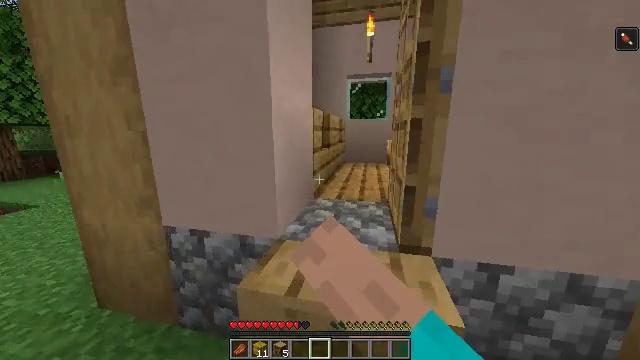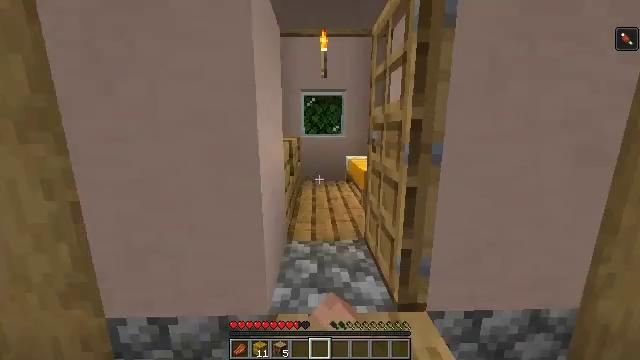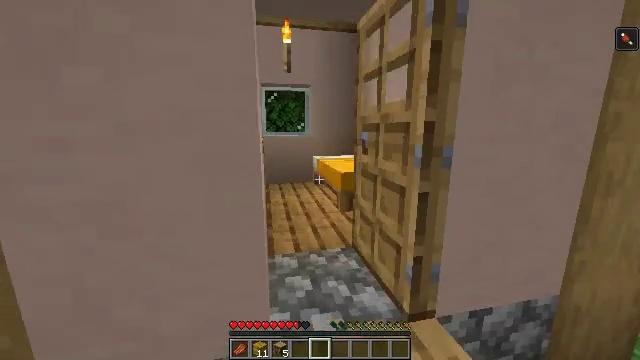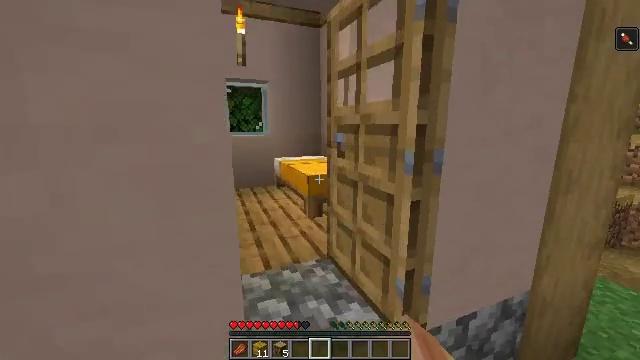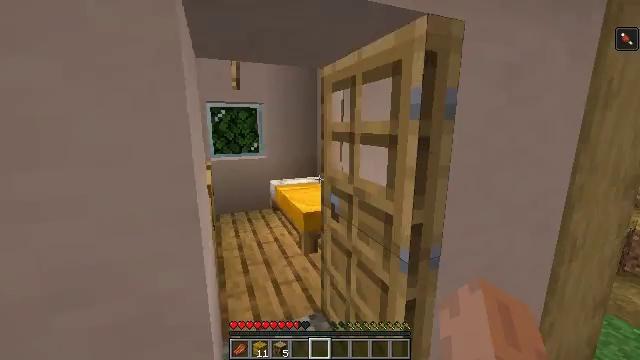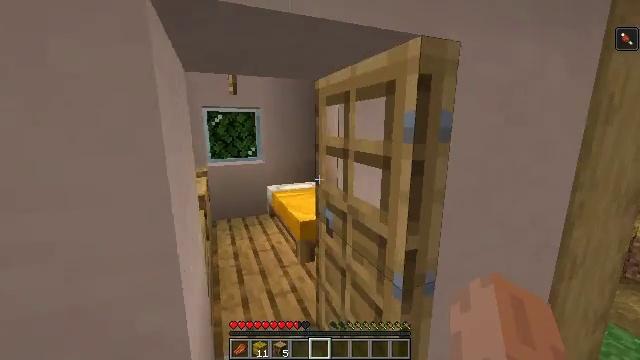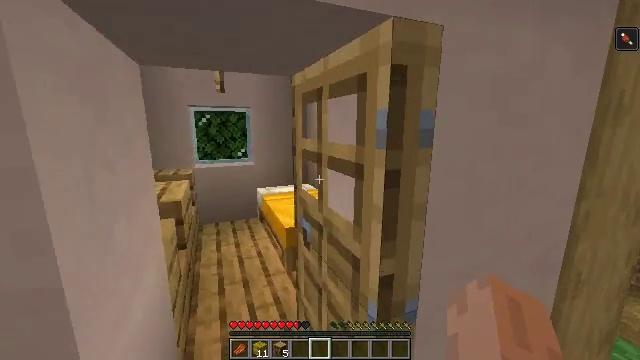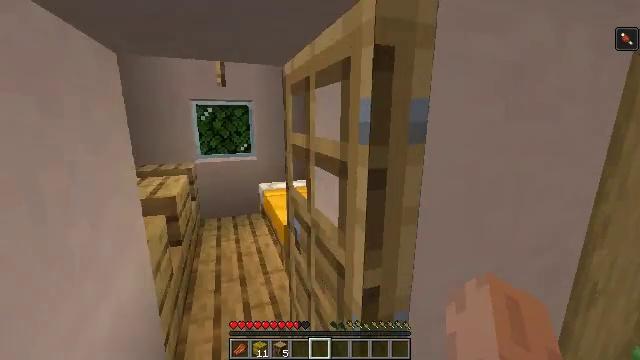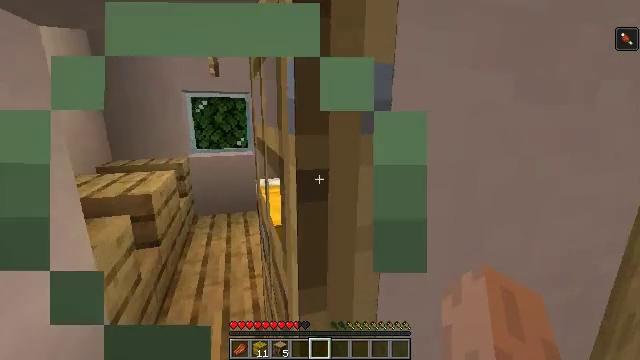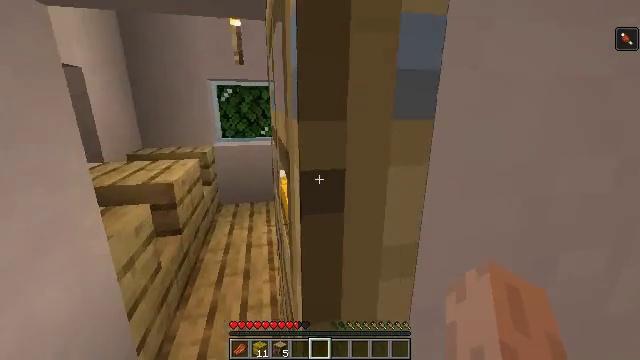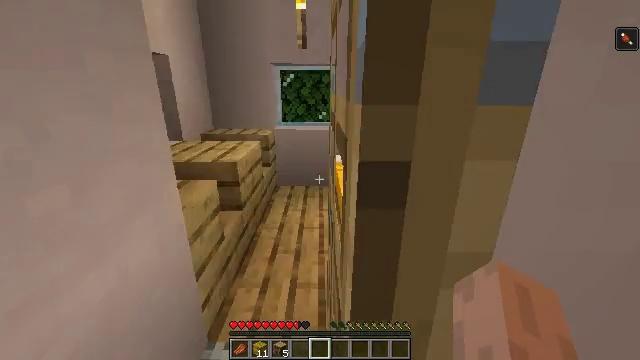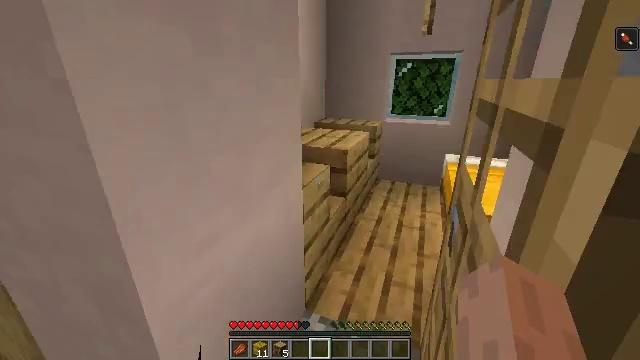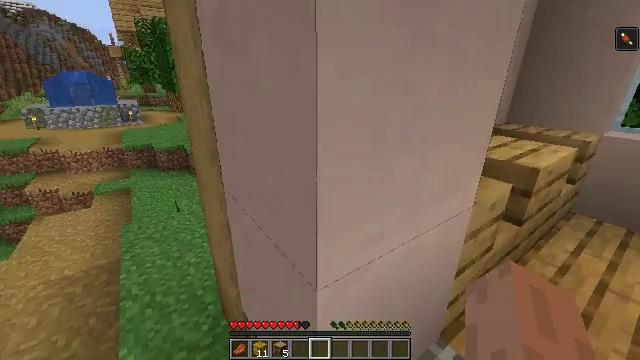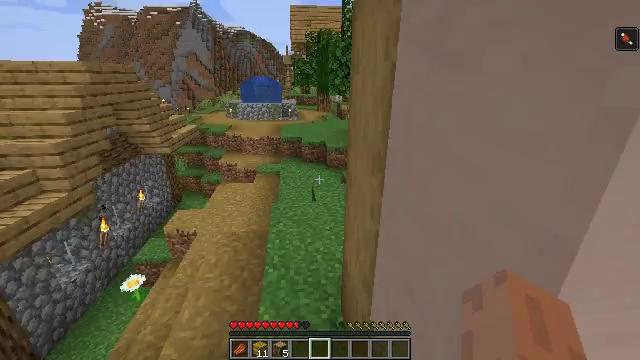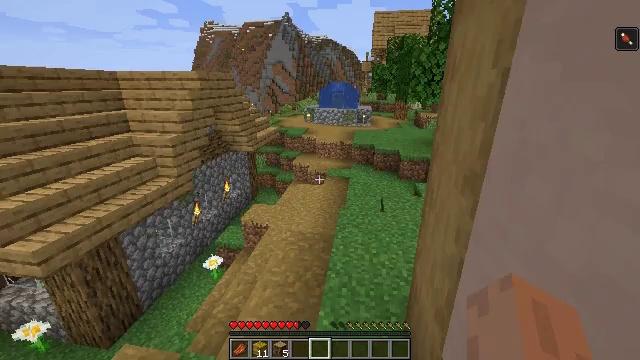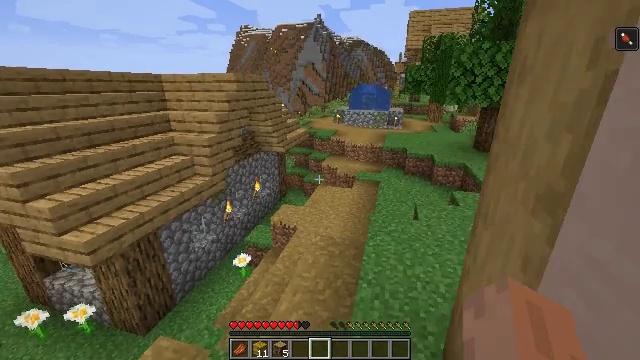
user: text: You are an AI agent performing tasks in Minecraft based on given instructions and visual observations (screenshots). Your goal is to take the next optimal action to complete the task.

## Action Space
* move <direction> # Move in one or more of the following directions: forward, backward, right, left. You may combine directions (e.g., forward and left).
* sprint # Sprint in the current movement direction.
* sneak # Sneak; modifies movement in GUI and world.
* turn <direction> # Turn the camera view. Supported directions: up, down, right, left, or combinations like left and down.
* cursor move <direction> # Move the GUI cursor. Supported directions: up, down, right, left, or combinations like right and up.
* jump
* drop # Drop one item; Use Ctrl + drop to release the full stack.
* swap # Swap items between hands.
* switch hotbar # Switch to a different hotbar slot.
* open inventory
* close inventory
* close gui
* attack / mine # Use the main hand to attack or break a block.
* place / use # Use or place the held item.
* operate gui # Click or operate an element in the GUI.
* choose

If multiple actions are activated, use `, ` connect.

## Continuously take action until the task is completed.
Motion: motion action
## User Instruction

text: Get the fletching table back into the inventory.
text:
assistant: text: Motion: move forward, turn right
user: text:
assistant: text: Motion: move forward, turn right
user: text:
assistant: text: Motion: move forward and move right, turn right
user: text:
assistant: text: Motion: move forward and move right
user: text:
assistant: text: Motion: move forward and move right
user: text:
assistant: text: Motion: move forward and move right
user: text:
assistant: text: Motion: move forward and move right, turn left and down
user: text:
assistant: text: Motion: move forward, turn left and down
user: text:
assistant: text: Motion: move forward and move left, turn left and down
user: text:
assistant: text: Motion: move forward and move left, turn left and down
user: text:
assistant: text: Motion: move left, turn left and down
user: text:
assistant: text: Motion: move left, turn left
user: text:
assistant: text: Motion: move left, turn left
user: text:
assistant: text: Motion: move forward and move left, turn left and up
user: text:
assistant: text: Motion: move forward and move left, turn left
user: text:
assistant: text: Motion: move forward and move left
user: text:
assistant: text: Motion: move forward, turn right
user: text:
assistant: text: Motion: move forward
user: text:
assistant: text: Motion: move forward
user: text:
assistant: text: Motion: move forward, turn left
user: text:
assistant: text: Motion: move forward, sprint, turn left and down
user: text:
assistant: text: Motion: move forward, sprint, turn left and down
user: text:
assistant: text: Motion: move forward, sprint, turn left and down
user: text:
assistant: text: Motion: move forward, sprint, turn left
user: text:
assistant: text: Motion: move forward, sprint
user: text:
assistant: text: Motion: move forward, sprint
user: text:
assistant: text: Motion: move forward and move left, sprint
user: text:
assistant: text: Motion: move forward and move left, sprint
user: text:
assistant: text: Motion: move forward and move left, sprint
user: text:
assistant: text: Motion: move forward and move left, sprint